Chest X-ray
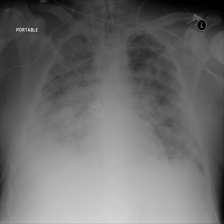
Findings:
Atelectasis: negative
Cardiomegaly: negative
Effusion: negative
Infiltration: negative
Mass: negative
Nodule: negative
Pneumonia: negative
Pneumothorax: negative
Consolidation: negative
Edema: negative
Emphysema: negative
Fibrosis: negative
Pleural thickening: negative
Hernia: negative